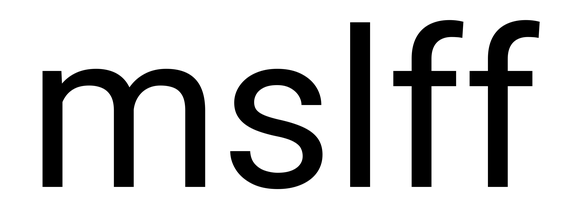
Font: Roboto_Regular